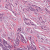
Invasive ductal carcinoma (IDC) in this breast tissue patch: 1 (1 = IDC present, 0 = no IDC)